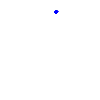
Particle: proton